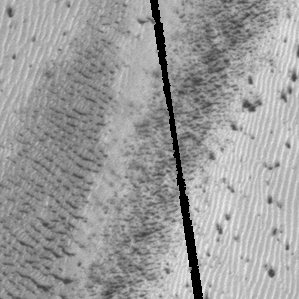
Label: frost